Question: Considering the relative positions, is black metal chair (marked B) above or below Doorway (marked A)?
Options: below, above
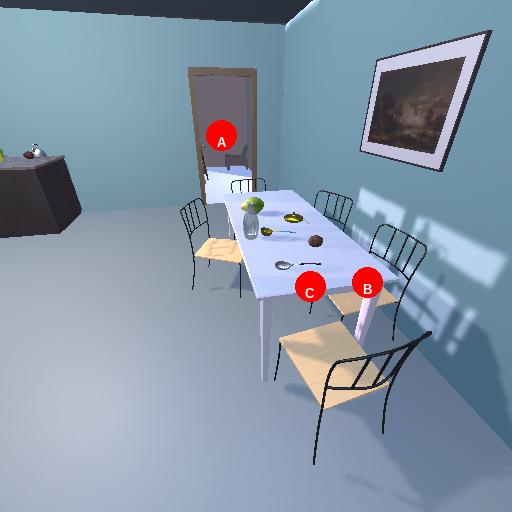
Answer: below